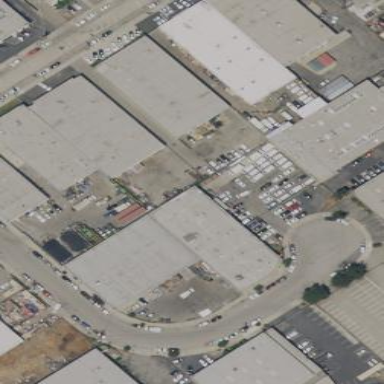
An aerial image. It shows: Commercial building.